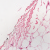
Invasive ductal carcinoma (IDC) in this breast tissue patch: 0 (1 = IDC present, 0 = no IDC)